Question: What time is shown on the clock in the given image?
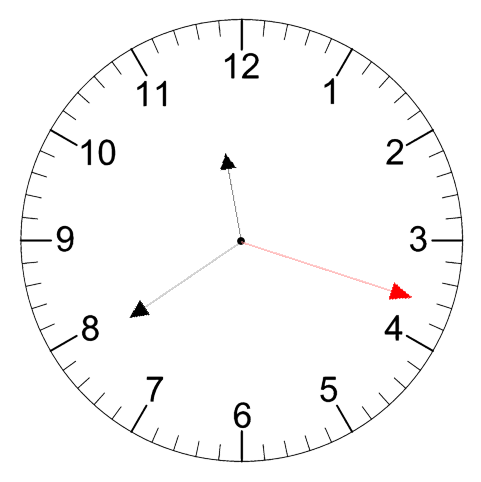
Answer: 11:39:18